Question: What is Wi-Fi name?
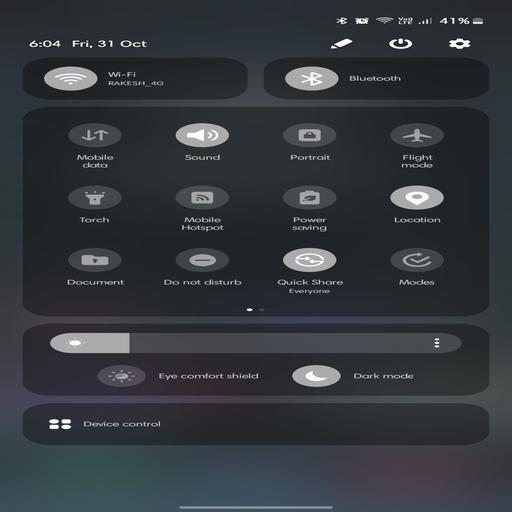
Answer: RAKESH_4G